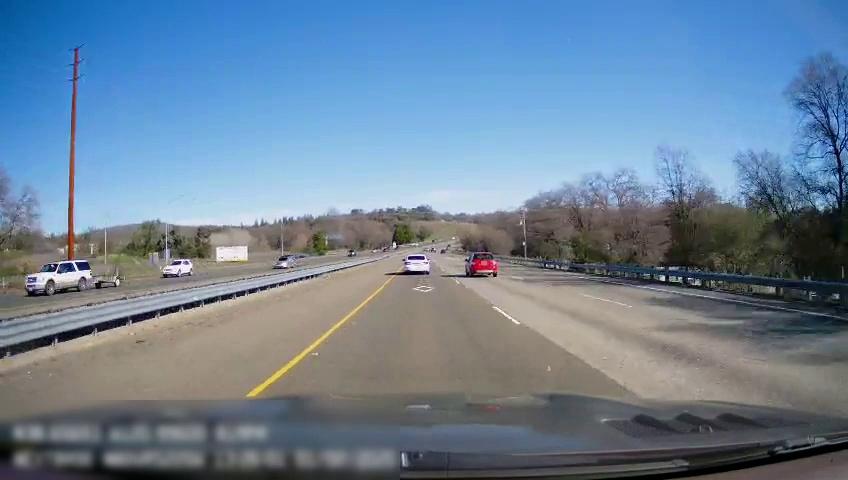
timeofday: Day
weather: Sunny
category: Drivable Space
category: Drivable Space
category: Vehicles | Car
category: Vehicles | Car
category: Vehicles | SUV
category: Vehicles | SUV
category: Vehicles | Car
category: Vehicles | Other LV
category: Lanes | Current Lane
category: Lanes | Current Lane
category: Lanes | Alternate Lane
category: Lanes | Alternate Lane